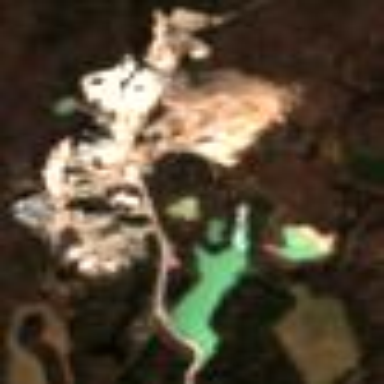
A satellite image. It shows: Quarry area.